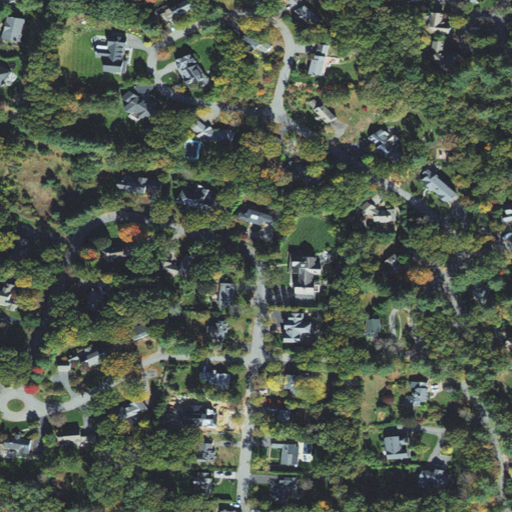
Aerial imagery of ridge(s) in Massachusetts named Authors Ridge containing low intensity development, open development, medium intensity development, deciduous forest, high intensity development, and mixed forest